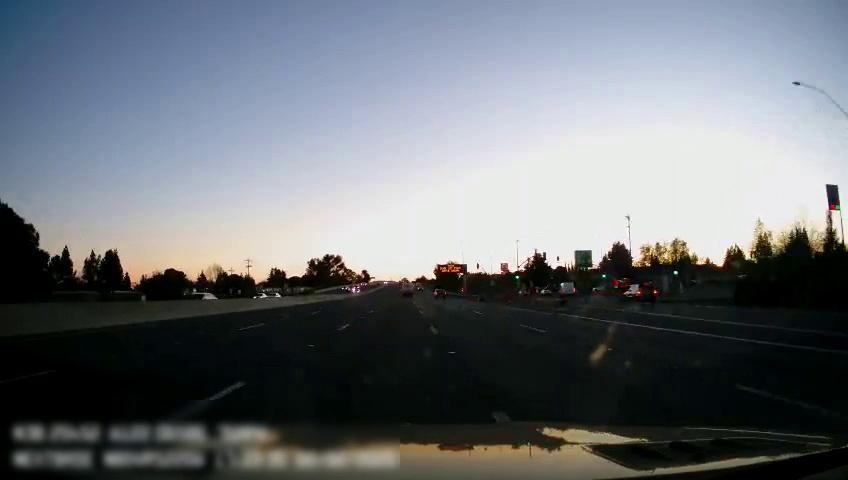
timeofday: Day
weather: Sunny
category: Drivable Space
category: Drivable Space
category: Vehicles | Van
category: Vehicles | SUV
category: Vehicles | Truck
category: Vehicles | Car
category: Vehicles | Van
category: Vehicles | Car
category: Vehicles | Car
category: Vehicles | Car
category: Lanes | Current Lane
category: Lanes | Alternate Lane
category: Lanes | Alternate Lane
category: Lanes | Current Lane
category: Lanes | Alternate Lane
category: Lanes | Alternate Lane
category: Lanes | Alternate Lane
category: Lanes | Alternate Lane
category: Traffic | Signs